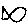
Label: fish